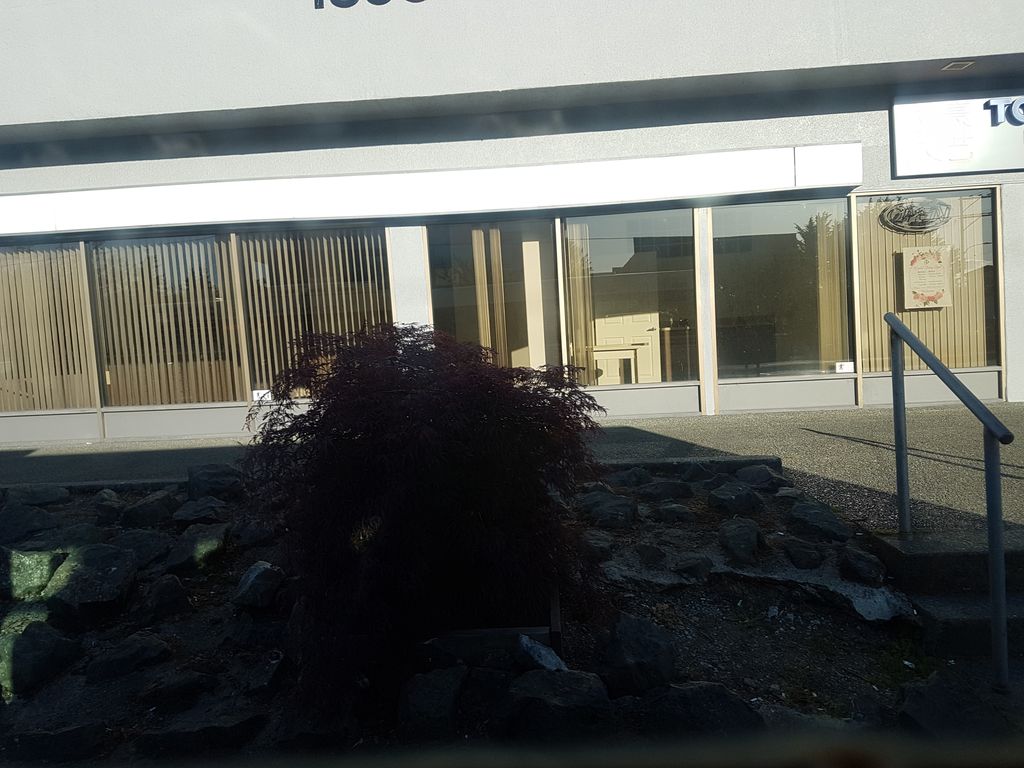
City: victoria